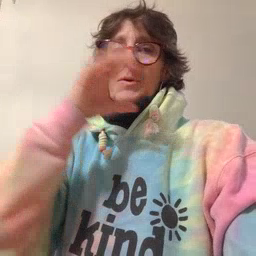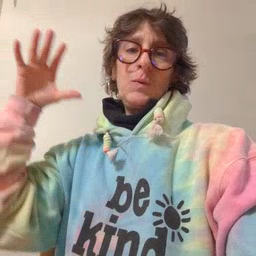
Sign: balloon